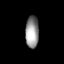
Tissue: lung
Cell type: Epithelial cells
Senescence score: 0.225
Nuclear area (px): 414
Mean DAPI intensity: 148.657